Interaction volume radius: 10 \u00c5
Interaction volume height: 15 \u00c5
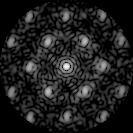
Disorder parameter: 0.383